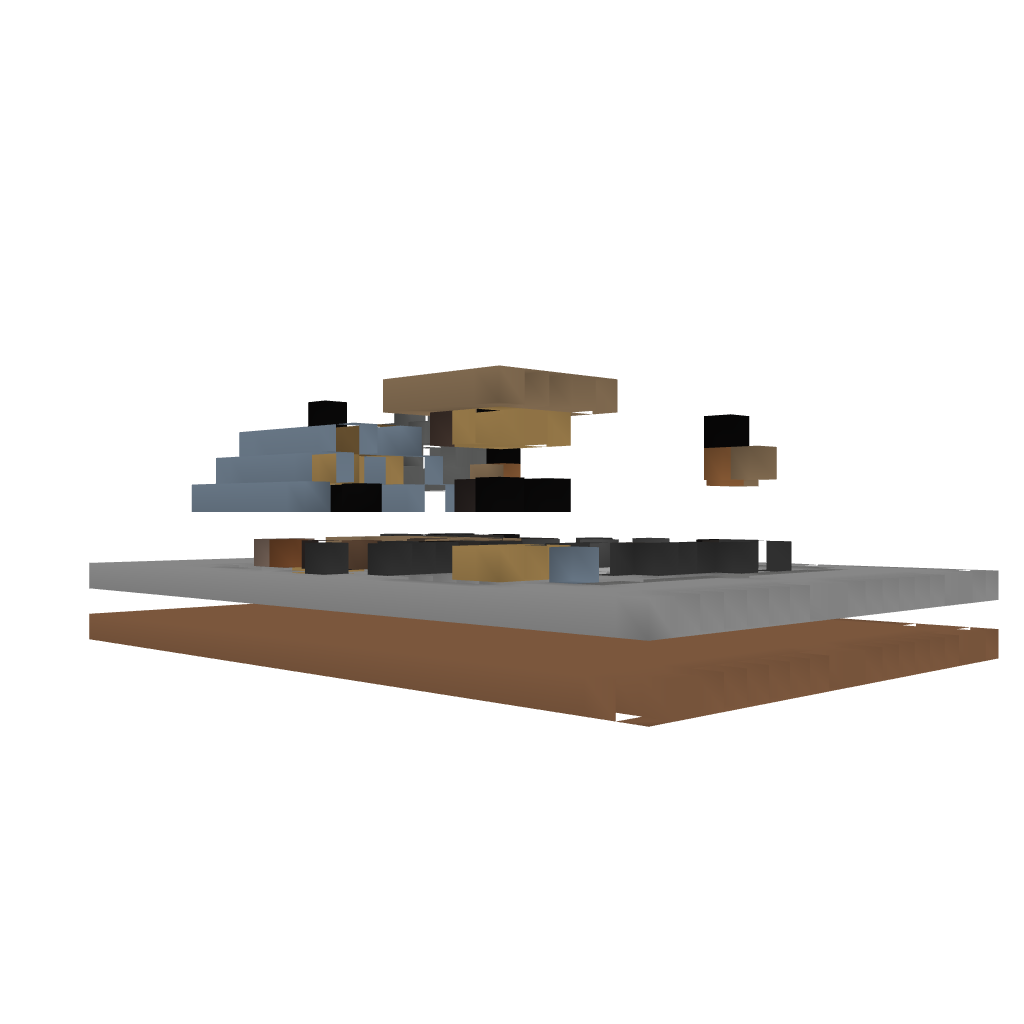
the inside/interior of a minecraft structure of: cozy start house